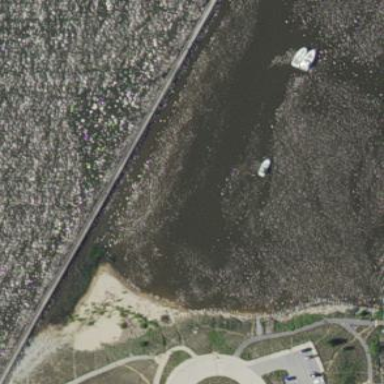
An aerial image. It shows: Breakwater structure.